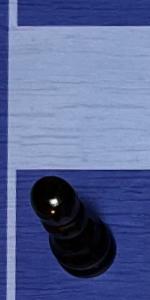
Label: Pawn_Black